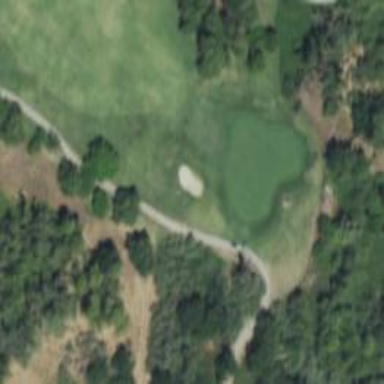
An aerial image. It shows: Pathway for golfing.